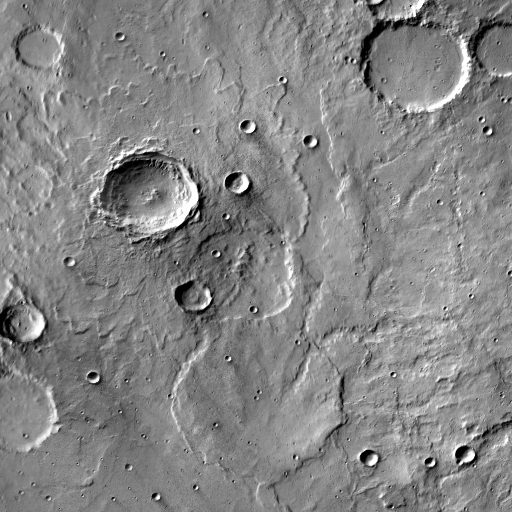
Crater classes present: Background, Other, Layered, Buried, Secondary